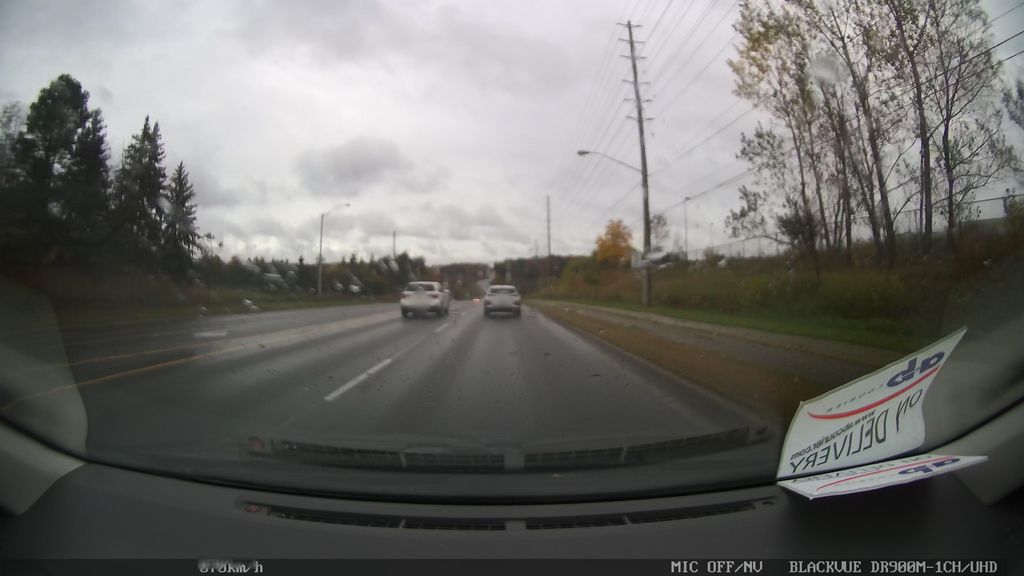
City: toronto